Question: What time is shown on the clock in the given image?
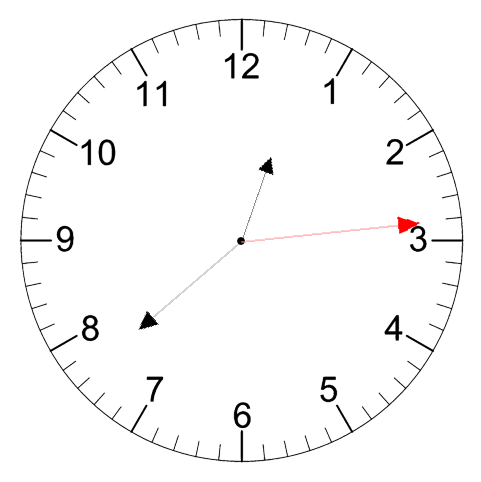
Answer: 12:38:14